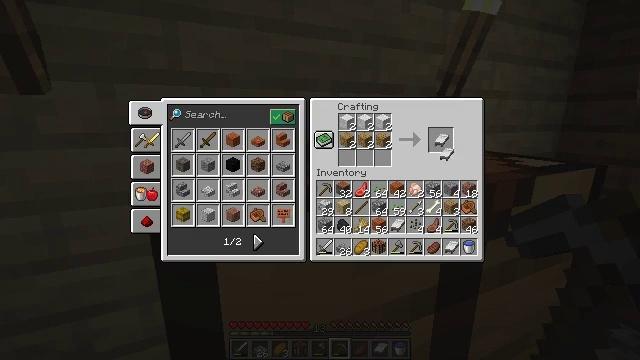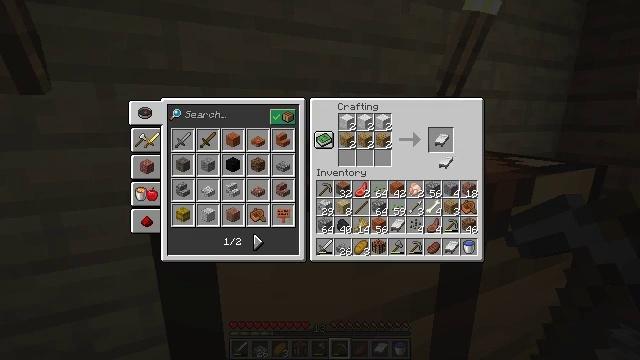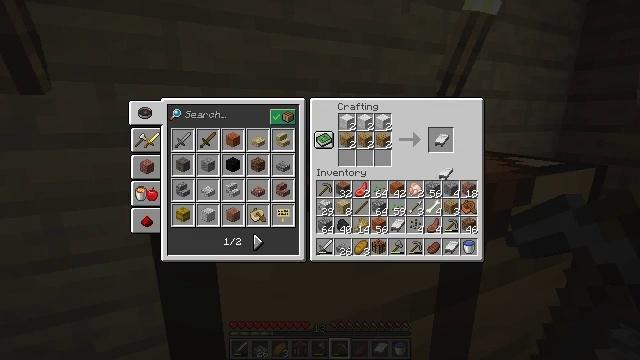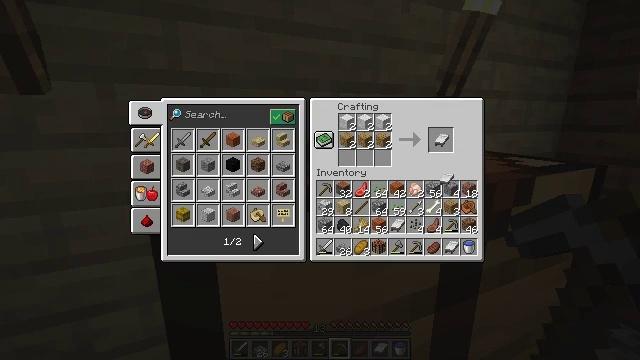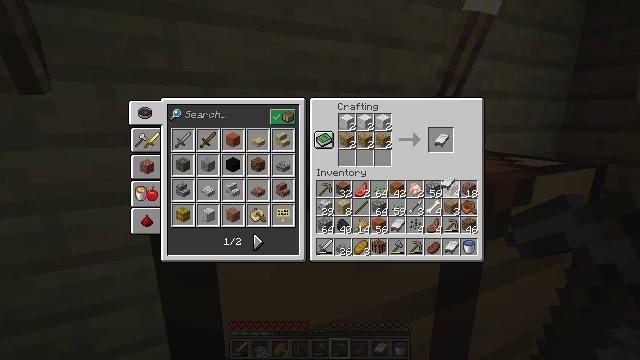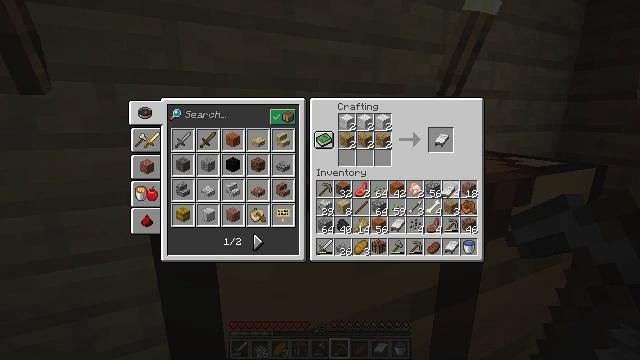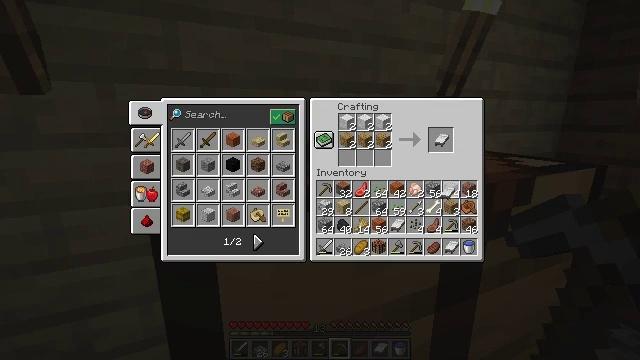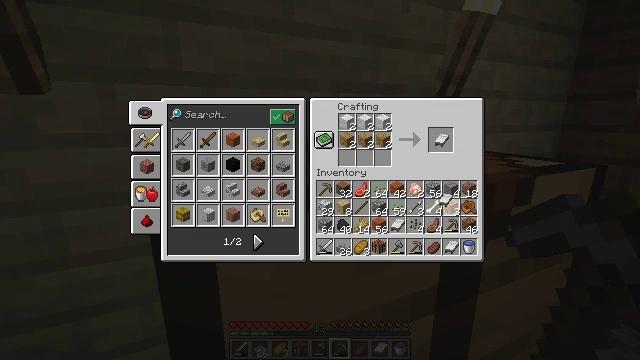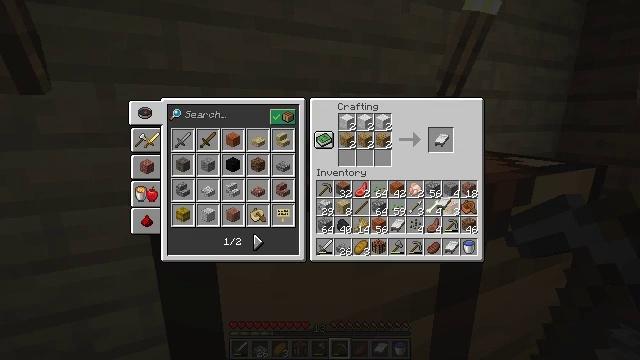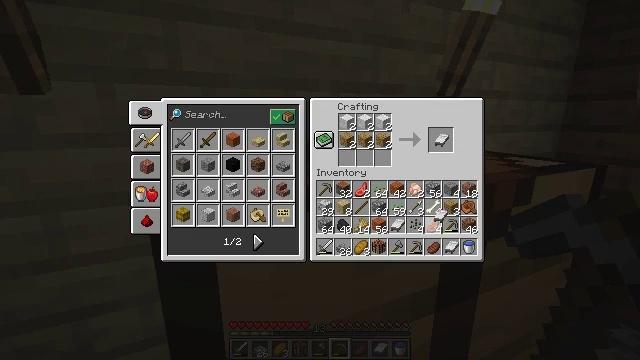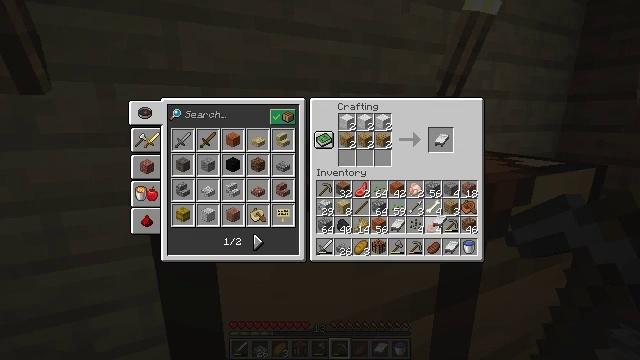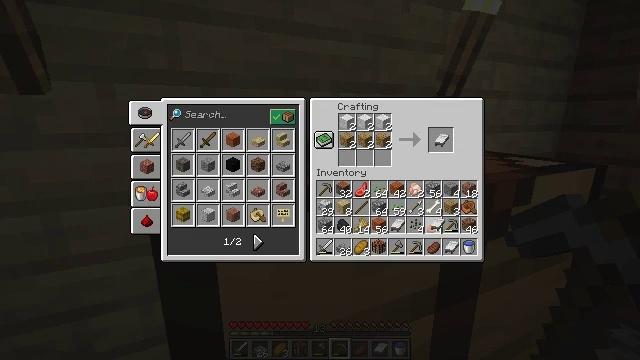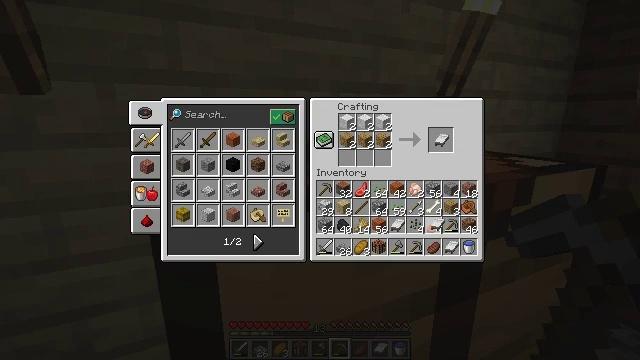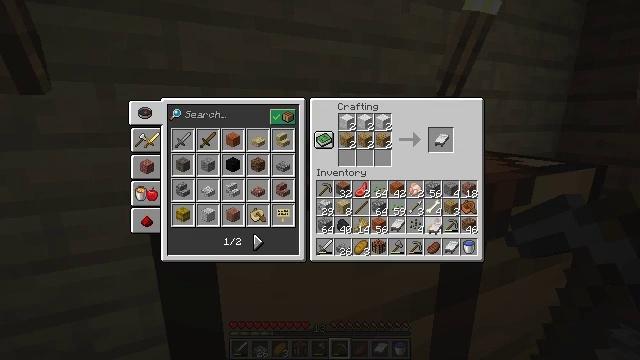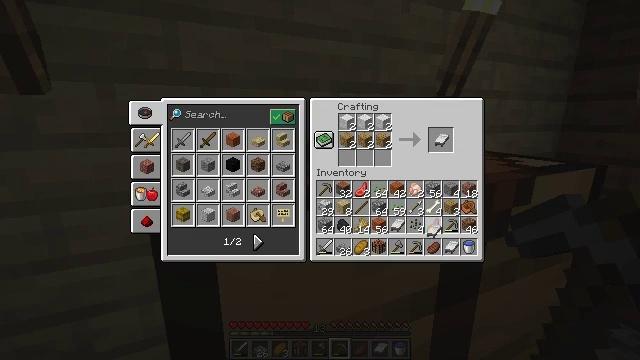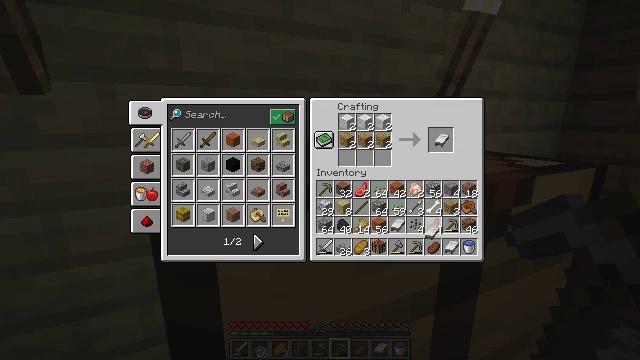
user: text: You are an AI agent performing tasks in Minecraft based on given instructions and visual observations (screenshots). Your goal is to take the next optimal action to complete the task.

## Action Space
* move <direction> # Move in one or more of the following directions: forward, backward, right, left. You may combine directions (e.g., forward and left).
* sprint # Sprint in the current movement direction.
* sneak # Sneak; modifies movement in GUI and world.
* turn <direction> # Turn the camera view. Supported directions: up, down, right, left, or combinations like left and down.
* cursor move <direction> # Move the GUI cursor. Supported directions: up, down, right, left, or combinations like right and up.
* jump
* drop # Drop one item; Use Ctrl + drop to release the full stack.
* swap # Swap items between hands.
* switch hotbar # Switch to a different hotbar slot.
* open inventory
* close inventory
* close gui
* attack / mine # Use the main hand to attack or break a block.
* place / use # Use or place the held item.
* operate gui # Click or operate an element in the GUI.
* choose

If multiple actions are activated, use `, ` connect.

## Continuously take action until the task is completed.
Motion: motion action
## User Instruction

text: Drop melon seeds.
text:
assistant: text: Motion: cursor move down, open gui
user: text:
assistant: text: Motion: cursor move down
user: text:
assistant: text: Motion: no_op
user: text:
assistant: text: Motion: no_op
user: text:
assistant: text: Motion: cursor move down
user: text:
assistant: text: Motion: no_op
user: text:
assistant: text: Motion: no_op
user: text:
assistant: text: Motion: no_op
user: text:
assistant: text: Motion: cursor move down
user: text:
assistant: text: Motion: no_op
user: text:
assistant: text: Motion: no_op
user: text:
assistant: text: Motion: no_op
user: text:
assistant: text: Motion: no_op
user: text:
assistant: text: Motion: no_op
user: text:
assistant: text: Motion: no_op
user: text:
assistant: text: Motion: no_op
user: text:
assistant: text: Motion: cursor move left
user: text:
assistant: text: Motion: no_op
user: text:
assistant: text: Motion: no_op
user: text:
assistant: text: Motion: no_op
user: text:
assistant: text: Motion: no_op
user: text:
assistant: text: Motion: no_op
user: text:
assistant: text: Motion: no_op
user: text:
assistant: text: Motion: no_op
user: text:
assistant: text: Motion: no_op
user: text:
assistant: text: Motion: no_op
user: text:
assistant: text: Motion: no_op
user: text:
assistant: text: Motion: no_op
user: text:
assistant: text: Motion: no_op
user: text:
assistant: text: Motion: no_op